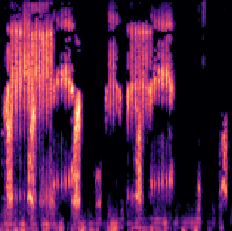
Sound class: Frog